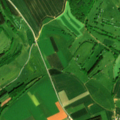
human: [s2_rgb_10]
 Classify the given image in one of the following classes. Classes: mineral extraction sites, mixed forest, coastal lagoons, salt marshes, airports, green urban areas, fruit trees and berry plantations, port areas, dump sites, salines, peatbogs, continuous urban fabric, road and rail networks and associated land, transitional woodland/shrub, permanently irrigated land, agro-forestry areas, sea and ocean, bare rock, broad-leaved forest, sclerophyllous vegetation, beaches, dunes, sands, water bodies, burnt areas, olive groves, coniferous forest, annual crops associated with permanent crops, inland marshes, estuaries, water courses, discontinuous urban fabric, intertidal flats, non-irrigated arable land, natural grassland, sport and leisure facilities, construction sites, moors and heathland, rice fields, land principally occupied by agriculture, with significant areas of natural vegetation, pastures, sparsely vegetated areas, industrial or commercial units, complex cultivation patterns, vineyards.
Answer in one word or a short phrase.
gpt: non-irrigated arable land, pastures, land principally occupied by agriculture, with significant areas of natural vegetation, broad-leaved forest